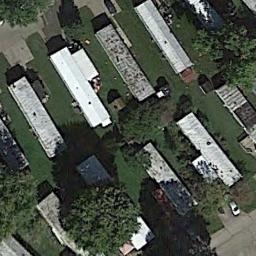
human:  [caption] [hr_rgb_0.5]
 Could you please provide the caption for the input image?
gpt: Many buildings are in the mobile home park .

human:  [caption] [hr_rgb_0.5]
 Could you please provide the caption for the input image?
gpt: There are three rows of mobile homes .

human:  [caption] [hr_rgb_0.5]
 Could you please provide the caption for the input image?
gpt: The mobile home park has some neatly arranged mobile homes and trees on the grass .

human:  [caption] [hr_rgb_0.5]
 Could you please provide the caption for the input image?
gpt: The mobile home park is on the grass next to some trees .

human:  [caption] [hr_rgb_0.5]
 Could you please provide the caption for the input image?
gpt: There are some buildings and green trees in the mobile home park .